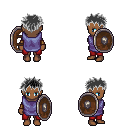
a pixel art fantasy rpg character, female body template, human, dark skin, chain tabard jacket, red pants, gray bedhead hairstyle, leather bracers, shield, four views (front, back, left, right), 2x2 character sprite sheet, small pixel art, hard edges, no anti-aliasing